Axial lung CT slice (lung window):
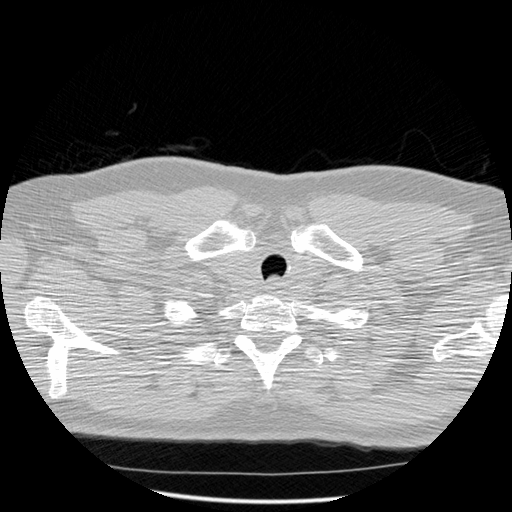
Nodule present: no